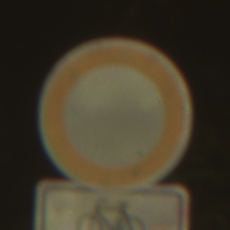
Verkehrszeichen: VerbotFahrzeugeAllerArt
Zusatzzeichen unten: EinspurigeFahrzeugeFrei5
Umgebung: Outdoor, Nature
Tageszeit: SunriseSunset
Wetter: PartlyCloudy
Licht: Natural
Jahreszeit: NotSpecified
Kontrast: HighContrast